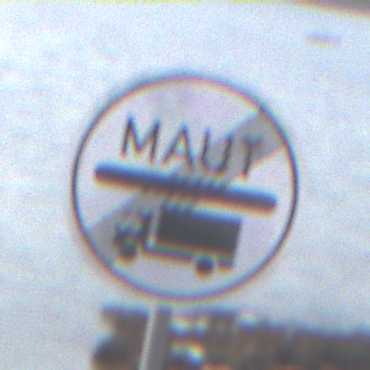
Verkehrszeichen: EndeMautpflicht
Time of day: SunriseSunset
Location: Outdoor (RoadRail)
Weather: PartlyCloudy
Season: NotSpecified
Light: Natural